Question: I'm pretty new to OOP and PHP. I'm using the IDE PhpStorm and it's giving me this (see below) warning on my reference to '$width'.

Here is my code:
'''
<?php
class box {
private $width;
function __construct(){
$this->width = 3;
}
}
?>
'''
I've never seen the term "field" used before, and I'm not entirely sure what the sentence "Field declared dynamically" means.
It seems like this warning just showed up today after I updated PhpStorm. Did I do something wrong?
Also, if anyone can briefly explain what the warning means by "Note: Check is not performed on objects of type "stdClass" or derived"?
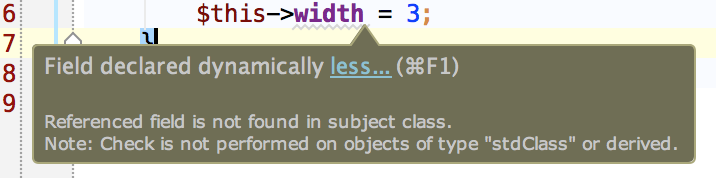
Answer: Please do 'File | Invalidate Caches...' and restart IDE -- your indexes seems to be corrupted/out-of-date after update.
---
> and I'm not entirely sure what the sentence "Field declared dynamically" means.
This means that the field/property is not explicitly declared but relies on '__get()' and '__set()' magic methods to have it working.
In your case you do have field declared properly (the 'private $width;' part) -- it's just an IDE glitch that quite often happens after IDE gets updated to newer version.
---
> Also, if anyone can briefly explain what the warning means by "Note: Check is not performed on objects of type "stdClass" or derived"?
It means exactly that: this check is not performed if the object is an instance of 'stdClass' or extends such class.
This is because of the nature of 'stdClass' -- it can accept calls to any fields (even undefined -- it will silently define it for you during runtime) and will not throw the errors that usual classes would in such cases.